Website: walmart
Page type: cart
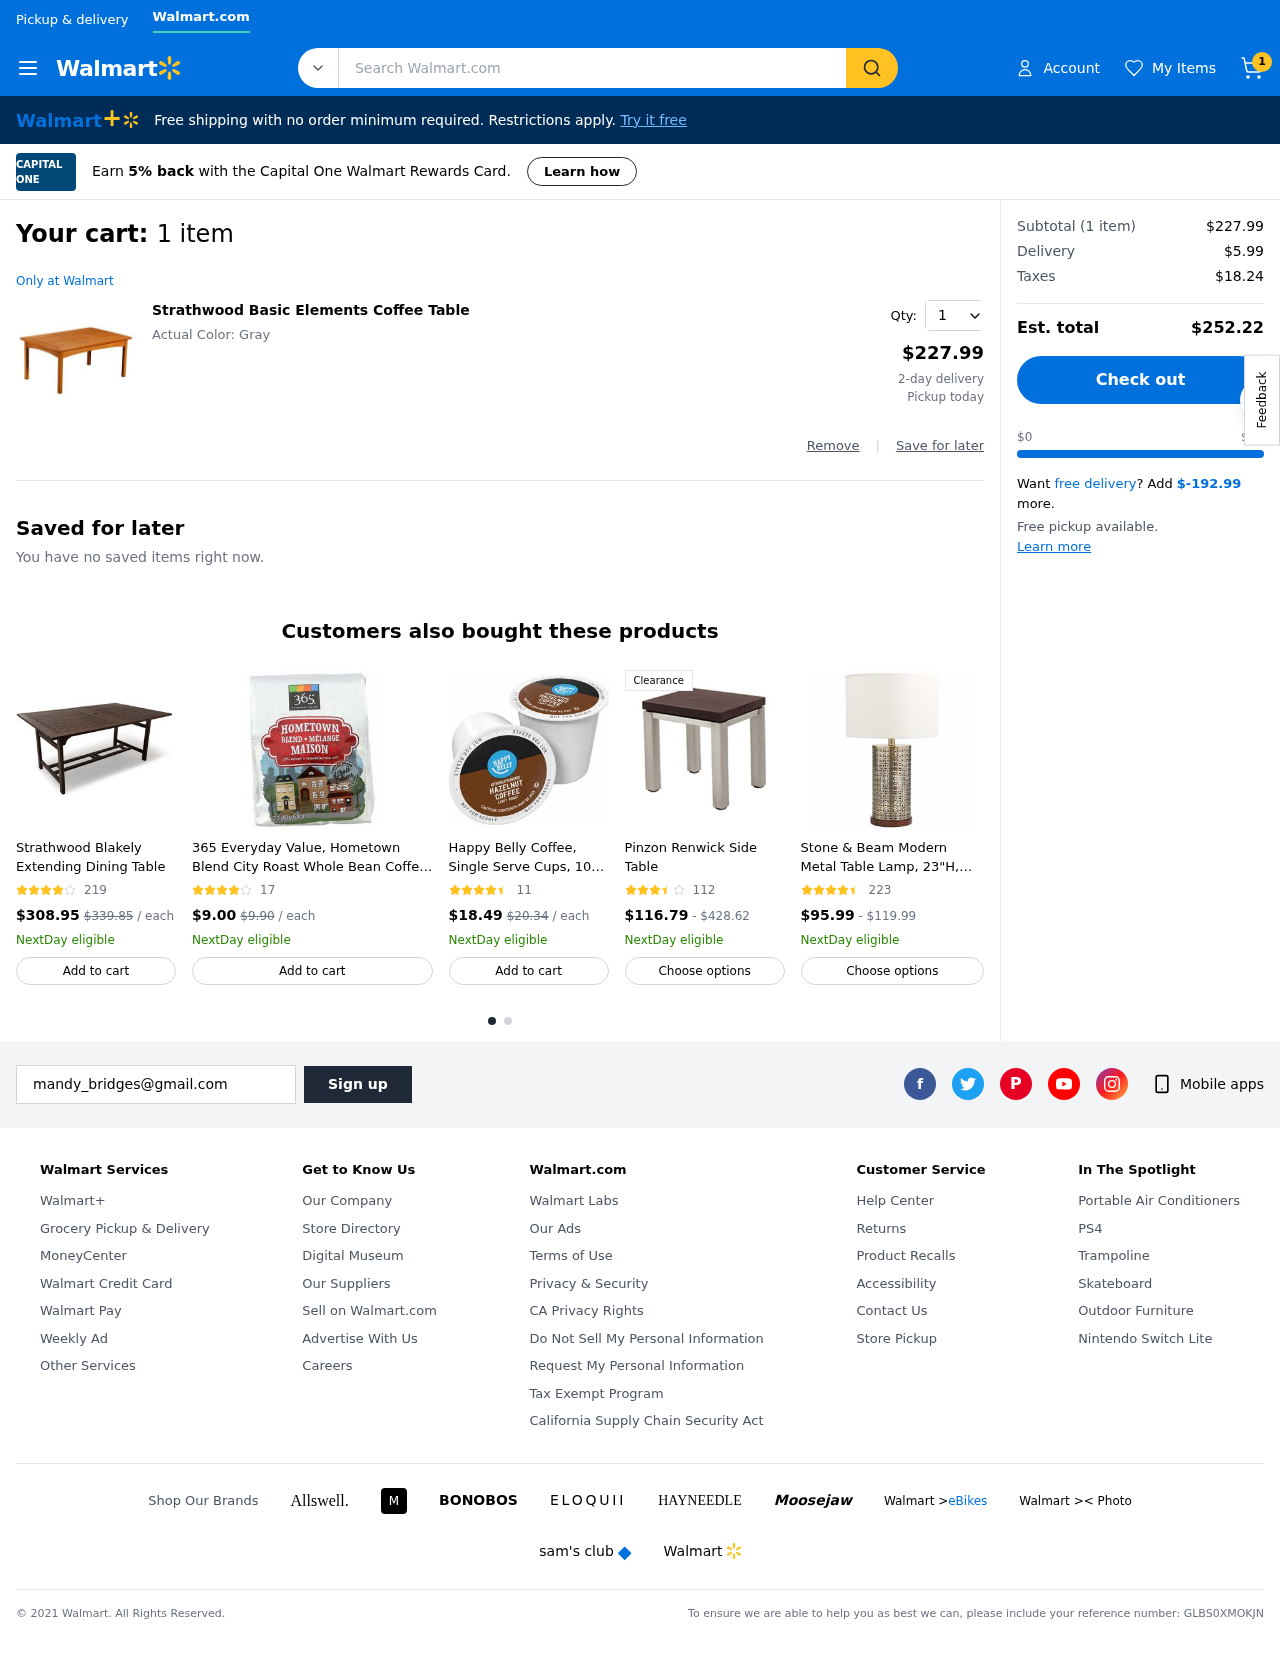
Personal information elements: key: PII_EMAIL
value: mandy_bridges@gmail.com
Product elements: key: PRODUCT1_NAME
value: Strathwood Basic Elements Coffee Table
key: PRODUCT1_PRICE
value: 227.99
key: PRODUCT1_QUANTITY
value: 1
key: PRODUCT2_NAME
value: Strathwood Blakely Extending Dining Table
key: PRODUCT2_NUM_RATINGS
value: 219
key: PRODUCT2_PRICE
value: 308.95
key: PRODUCT3_NAME
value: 365 Everyday Value, Hometown Blend City Roast Whole Bean Coffee - Bag, 24 oz
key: PRODUCT3_NUM_RATINGS
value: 17
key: PRODUCT3_PRICE
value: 9
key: PRODUCT4_NAME
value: Happy Belly Coffee, Single Serve Cups, 100 Count
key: PRODUCT4_NUM_RATINGS
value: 11
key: PRODUCT4_PRICE
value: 18.49
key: PRODUCT5_NAME
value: Pinzon Renwick Side Table
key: PRODUCT5_NUM_RATINGS
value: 112
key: PRODUCT5_PRICE
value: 116.79
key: PRODUCT6_NAME
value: Stone & Beam Modern Metal Table Lamp, 23"H, Antique Brass
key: PRODUCT6_NUM_RATINGS
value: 223
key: PRODUCT6_PRICE
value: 95.99
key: PRODUCT2_ORIGINAL_PRICE
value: $339.85
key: PRODUCT3_ORIGINAL_PRICE
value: $9.90
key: PRODUCT4_ORIGINAL_PRICE
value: $20.34
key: PRODUCT5_PRICE_MAX
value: $428.62
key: PRODUCT6_PRICE_MAX
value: $119.99
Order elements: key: ORDER_NUM_ITEMS
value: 1
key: ORDER_NUM_ITEMS
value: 1 item
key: ORDER_SUBTOTAL
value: $227.99
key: ORDER_SHIPPING_COST
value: $5.99
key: ORDER_TAX
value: $18.24
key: ORDER_TOTAL
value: $252.22
Search elements: key: HEADER_SEARCH
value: Search Walmart.com